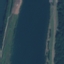
Label: River